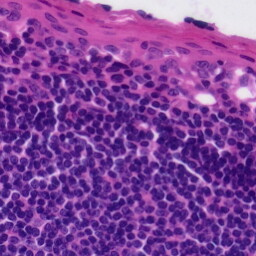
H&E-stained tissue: Tonsil